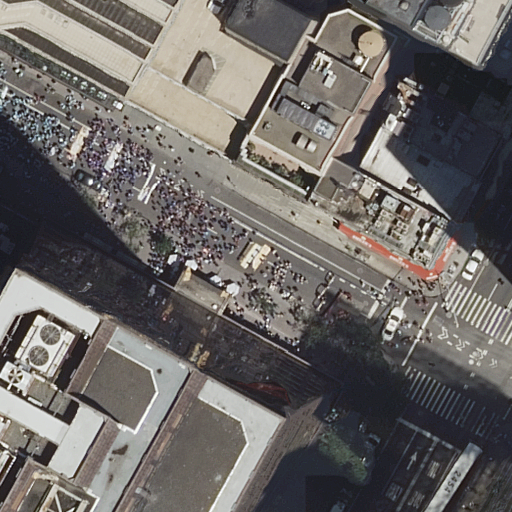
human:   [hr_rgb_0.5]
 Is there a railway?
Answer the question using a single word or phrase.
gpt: no

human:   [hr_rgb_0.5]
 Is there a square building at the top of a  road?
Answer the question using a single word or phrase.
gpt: no

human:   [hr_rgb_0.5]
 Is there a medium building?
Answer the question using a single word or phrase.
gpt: yes

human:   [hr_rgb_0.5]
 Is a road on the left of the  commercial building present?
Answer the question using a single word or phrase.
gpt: no

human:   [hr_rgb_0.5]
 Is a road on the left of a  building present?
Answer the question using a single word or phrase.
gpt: yes

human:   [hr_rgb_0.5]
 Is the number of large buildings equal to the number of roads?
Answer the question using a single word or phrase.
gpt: yes

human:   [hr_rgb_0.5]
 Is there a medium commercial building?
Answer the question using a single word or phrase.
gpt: no

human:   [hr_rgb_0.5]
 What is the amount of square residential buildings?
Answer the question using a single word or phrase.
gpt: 0

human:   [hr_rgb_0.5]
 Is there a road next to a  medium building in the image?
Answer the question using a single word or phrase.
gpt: yes

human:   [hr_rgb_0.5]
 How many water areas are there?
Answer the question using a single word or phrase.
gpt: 0

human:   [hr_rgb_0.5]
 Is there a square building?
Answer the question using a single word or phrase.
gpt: no

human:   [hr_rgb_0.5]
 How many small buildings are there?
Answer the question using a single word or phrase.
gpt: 1

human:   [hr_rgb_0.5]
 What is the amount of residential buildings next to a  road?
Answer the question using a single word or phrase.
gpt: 9

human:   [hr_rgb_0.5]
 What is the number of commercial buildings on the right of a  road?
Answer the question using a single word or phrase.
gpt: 0

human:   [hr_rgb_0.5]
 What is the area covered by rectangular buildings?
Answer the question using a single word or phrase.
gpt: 2957m2

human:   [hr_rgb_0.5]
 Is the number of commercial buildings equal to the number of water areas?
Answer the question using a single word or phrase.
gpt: no

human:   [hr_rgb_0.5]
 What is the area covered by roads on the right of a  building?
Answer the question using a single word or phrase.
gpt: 0m2

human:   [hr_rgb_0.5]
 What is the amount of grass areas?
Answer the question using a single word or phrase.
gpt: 0

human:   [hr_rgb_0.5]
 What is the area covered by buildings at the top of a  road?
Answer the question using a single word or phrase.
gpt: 2994m2

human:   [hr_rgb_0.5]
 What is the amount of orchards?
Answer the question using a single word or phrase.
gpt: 0

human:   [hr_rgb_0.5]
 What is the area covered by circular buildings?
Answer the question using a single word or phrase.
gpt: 0m2

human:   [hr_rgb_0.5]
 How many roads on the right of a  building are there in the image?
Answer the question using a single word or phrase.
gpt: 3

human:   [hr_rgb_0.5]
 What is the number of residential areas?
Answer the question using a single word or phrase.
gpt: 0

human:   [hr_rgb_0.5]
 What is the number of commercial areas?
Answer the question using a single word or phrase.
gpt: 0

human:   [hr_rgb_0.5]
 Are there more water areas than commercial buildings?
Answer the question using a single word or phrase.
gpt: no

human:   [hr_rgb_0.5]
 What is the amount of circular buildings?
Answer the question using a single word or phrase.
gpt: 0

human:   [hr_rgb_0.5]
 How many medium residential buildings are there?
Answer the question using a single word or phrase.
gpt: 5

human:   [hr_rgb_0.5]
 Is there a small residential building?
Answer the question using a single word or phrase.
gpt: yes

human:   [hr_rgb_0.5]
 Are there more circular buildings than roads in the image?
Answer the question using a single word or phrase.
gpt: no

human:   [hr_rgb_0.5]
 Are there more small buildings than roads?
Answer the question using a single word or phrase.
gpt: no

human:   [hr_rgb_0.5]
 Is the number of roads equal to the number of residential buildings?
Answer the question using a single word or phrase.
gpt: no

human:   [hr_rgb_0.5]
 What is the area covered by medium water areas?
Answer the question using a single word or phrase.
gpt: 0m2

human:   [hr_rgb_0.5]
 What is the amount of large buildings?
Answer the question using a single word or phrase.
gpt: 4

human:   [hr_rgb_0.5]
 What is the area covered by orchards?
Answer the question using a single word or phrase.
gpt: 0m2

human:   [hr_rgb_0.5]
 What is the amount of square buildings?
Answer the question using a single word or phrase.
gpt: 0

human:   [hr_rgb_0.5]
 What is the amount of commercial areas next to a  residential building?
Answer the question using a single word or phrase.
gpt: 0